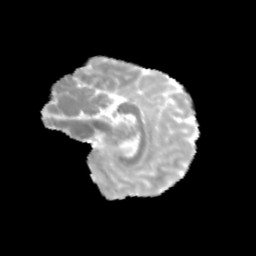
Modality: MD
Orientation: sagittal
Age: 12
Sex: female
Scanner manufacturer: siemens
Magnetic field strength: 3 T
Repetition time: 3.8 s
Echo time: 0.07 s